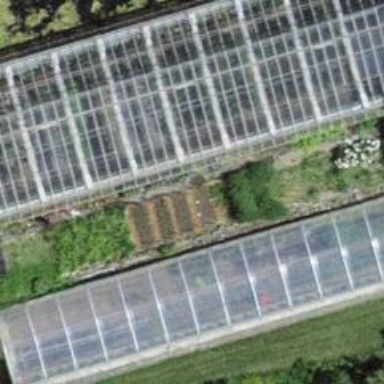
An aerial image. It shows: Greenhouse with gabled glass roof.